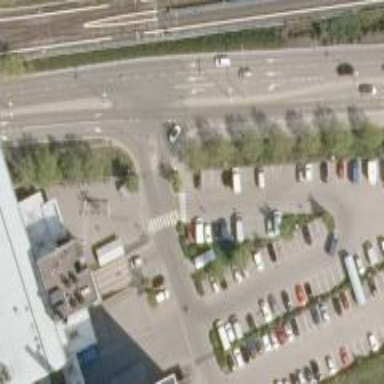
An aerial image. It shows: Asphalt footway.